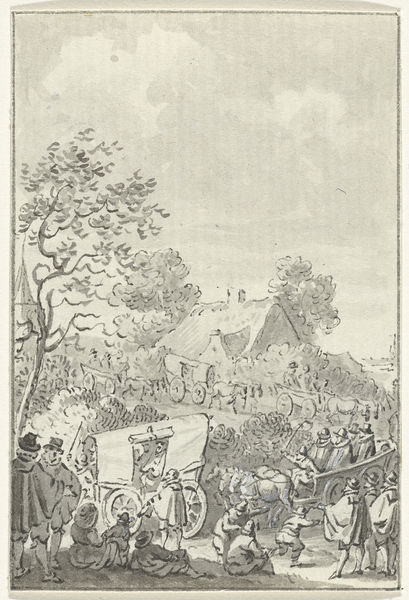
Titel: Uittocht van de remonstrantse predikanten
Künstler: Jacobus Buys
Standort: Amsterdam
Institution: Rijksmuseum
Schlagwörter: baum, himmel, umhang, kirchturm, menschen, hut, zeichnung, dach, haus, wolke, feld, natur, kirche, kinder, pferde, räder, dorf, kutsche, wagen, umzug, gespann, treck, antreiben, track, dreispänner, kutschepferd